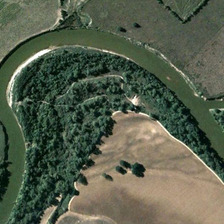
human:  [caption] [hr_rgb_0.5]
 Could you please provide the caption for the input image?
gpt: many green trees and some farmlands are in two sides of a curved green river .

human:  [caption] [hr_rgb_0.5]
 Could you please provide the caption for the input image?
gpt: many green trees and some farmlands are in two sides of a curved green river .

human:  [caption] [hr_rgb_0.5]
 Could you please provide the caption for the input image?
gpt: many green trees and some farmlands are in two sides of a curved green river .

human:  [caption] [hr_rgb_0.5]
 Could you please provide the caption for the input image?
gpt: many green trees and some farmlands are in two sides of a curved green river .

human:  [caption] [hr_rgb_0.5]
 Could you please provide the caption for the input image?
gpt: many green trees and some farmlands are in two sides of a curved green river .